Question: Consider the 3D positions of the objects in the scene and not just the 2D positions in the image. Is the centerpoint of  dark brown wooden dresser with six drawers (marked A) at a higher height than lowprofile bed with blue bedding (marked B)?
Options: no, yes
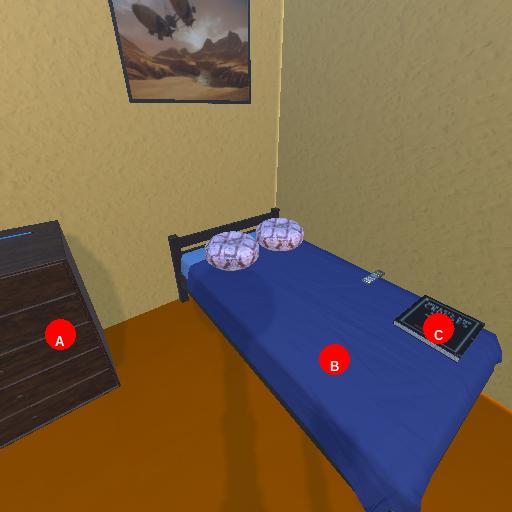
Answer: no